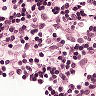
Metastatic tissue present: no